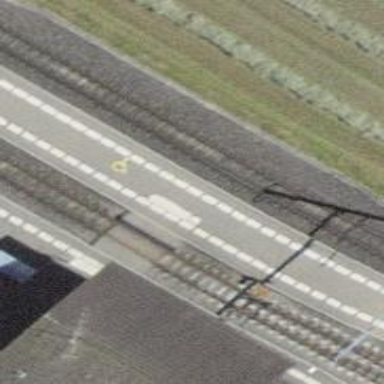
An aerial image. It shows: Footway along the road.